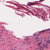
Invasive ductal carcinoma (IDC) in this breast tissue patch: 0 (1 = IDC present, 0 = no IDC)